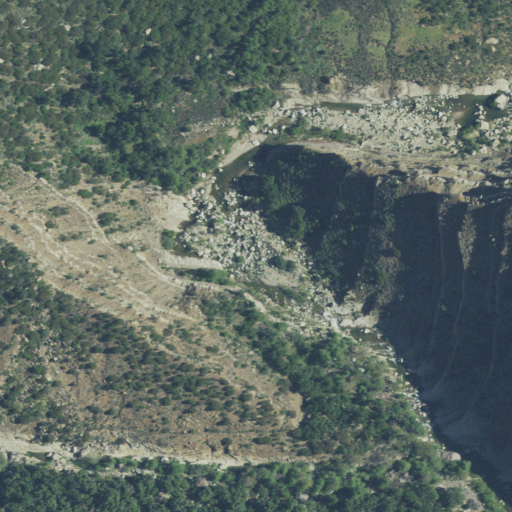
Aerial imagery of plain(s) in California named Grassy Flat containing shrub and evergreen forest